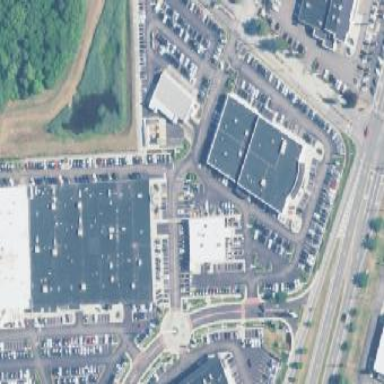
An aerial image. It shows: Retail building that houses car shop.